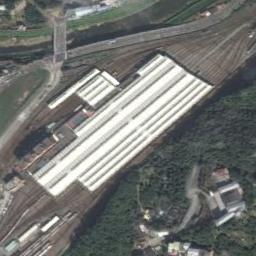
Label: railway_station